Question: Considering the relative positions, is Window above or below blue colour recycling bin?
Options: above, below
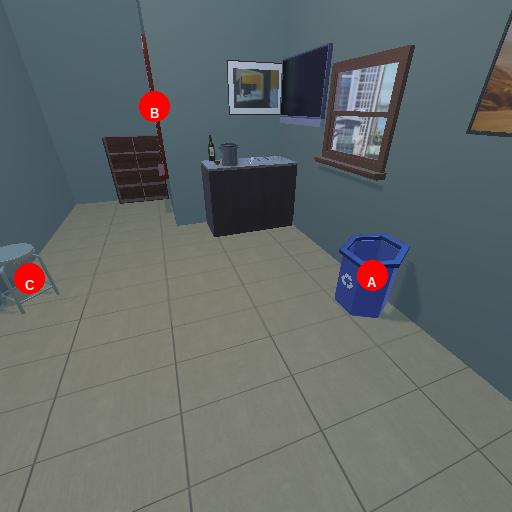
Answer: above